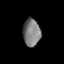
Tissue: lung
Cell type: Endothelial cells
Senescence score: 0.207
Nuclear area (px): 464
Mean DAPI intensity: 122.659